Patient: sex M, age 57
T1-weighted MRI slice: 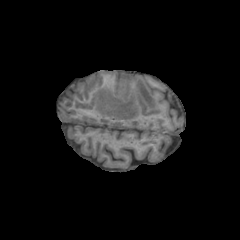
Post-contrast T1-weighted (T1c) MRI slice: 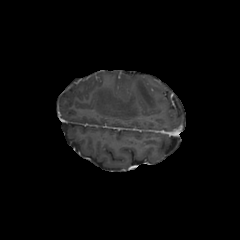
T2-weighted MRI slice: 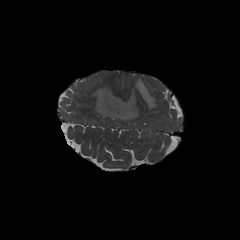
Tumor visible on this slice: yes
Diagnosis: Glioblastoma, IDH-wildtype
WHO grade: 4